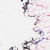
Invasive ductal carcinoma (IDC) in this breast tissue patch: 0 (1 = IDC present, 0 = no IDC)